Interaction volume radius: 5 \u00c5
Interaction volume height: 15 \u00c5
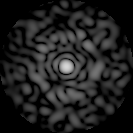
Disorder parameter: 0.855